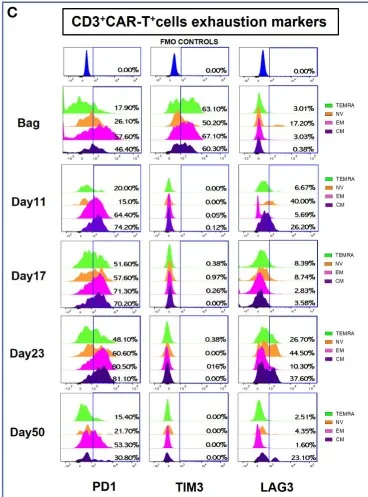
Monitoring of infused CART+CD3+ cells. (B, C) Flow cytometry analysis of CART+CD3+ cells Memory Compartment and Exhaustion markers from post-infusion bag to day+50 collected samples. Briefly, cells were labeled with the following set of antibodies: anti-CD19CAR (130-129-550), anti-PD-1 (clone: REA802) and anti-TIM-3 (clone: F38-2E2) from Miltenyi Biotec; anti-CD45 (clone: 2D1), anti-CD3 (clone: SK7), anti-CD4 (clone: RPA-T4), anti-CD8 (clone: RPA-T8), anti-CD197 (clone: 150503), 7-AAD, anti-CD45RA (clone: HI100), anti-LAG-3 (clone: T47-530), anti-CD25 (clone: 2A3) and anti-HLA-DR (clone: G46-6) from BD Biosciences. Data acquisition was performed using BD FACS ARIA III. Instrument (BD Biosciences) and data were analyzed with the BD FACSDiva. Software version 9.0.1.
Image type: pathology (fish)